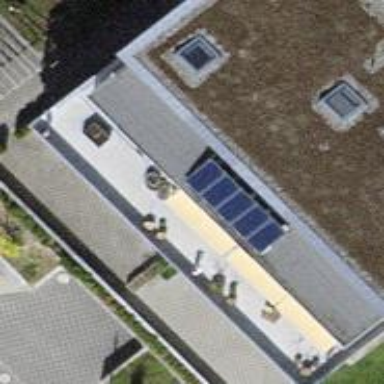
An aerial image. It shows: Solar power generator using photovoltaic panels.